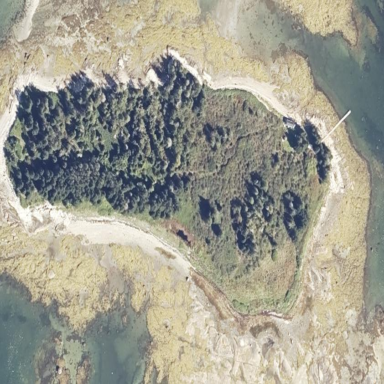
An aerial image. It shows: Island with natural coastline.